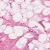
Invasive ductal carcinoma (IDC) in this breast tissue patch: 0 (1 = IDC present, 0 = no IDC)